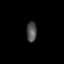
Tissue: lung
Cell type: Endothelial cells
Senescence score: 0.6223
Nuclear area (px): 196
Mean DAPI intensity: 81.372